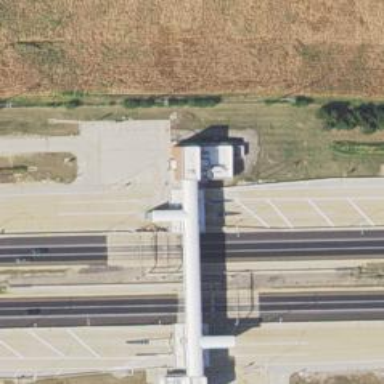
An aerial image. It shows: Toll gantry on the road.